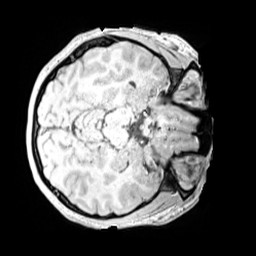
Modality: MP2RAGE
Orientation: axial
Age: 12
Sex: female
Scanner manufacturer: siemens
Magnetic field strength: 3 T
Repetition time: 4 s
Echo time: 0.00299 s